Field crop: maize
Growth stage: 2
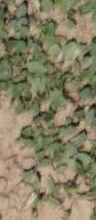
Species: convolvulus